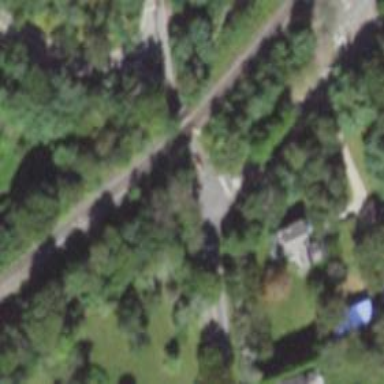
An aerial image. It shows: Bridge over railway line.